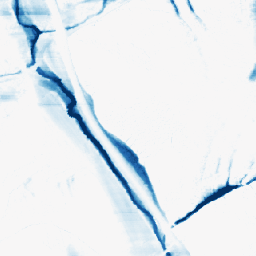
Category: morphological
Decomposition family: morphological_ellipse
Decomposition parameters: operation: closing
width: 5
height: 50
Upsampling method: nearest
Upsampling parameters: scale: 4
Upsampling scale: 4